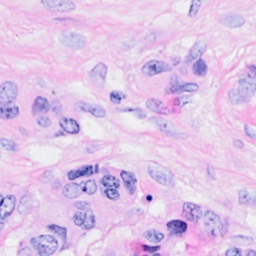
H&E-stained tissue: Breast